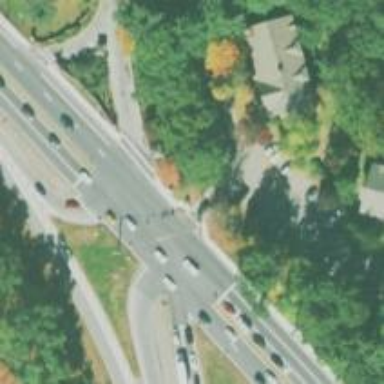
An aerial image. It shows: Trunk highway.